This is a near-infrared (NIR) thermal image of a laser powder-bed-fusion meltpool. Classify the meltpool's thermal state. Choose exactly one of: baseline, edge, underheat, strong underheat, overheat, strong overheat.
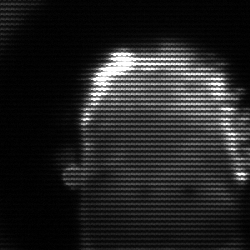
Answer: baseline